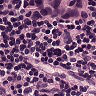
Metastatic tissue present: yes